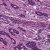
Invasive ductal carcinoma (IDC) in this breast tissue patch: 1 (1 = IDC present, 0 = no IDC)